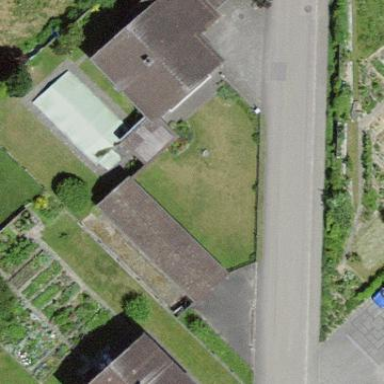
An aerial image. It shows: Garage building.